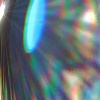
Label: sunburn